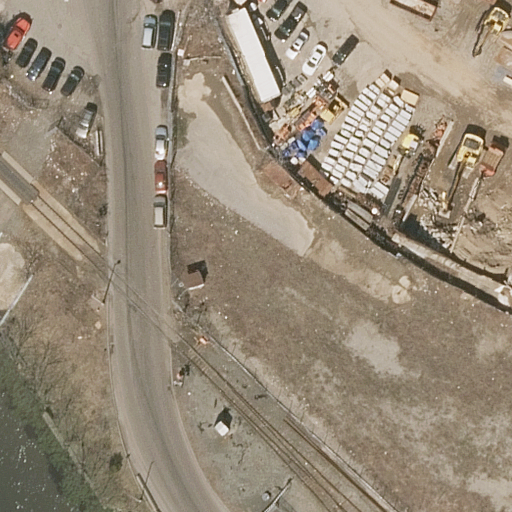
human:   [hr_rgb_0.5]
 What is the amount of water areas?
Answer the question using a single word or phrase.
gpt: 1

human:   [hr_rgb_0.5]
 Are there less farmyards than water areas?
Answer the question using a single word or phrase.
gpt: yes

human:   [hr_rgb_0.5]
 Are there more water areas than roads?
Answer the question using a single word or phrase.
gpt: no

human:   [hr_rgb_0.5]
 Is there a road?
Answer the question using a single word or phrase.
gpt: yes

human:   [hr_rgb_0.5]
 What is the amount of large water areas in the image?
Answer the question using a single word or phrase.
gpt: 0

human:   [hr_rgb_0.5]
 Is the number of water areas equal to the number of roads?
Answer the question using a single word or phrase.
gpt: no

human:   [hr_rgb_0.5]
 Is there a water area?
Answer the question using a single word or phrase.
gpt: yes

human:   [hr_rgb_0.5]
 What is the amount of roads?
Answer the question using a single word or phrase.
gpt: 2

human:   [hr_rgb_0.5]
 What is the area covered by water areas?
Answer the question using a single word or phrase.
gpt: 127m2

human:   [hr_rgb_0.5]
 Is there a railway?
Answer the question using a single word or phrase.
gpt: no

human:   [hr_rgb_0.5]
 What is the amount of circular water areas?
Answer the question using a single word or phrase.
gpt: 0

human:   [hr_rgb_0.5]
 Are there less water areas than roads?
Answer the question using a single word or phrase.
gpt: yes

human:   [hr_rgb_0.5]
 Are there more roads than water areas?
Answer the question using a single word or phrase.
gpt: yes

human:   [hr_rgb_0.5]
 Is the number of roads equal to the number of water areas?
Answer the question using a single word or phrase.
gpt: no

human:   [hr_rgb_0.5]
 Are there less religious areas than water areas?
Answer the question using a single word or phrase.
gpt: yes

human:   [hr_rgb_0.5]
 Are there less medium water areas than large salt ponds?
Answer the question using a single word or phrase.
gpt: no

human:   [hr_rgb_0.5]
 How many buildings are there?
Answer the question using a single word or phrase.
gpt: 0

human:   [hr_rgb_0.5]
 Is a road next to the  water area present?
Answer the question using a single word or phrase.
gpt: yes

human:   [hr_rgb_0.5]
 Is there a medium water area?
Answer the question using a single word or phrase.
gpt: yes

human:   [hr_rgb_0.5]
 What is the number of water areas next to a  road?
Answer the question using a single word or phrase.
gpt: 1

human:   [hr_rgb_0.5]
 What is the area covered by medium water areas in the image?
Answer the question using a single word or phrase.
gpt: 127m2

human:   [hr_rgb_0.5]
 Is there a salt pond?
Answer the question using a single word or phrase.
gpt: no

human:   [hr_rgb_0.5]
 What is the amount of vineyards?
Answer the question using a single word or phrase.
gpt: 0

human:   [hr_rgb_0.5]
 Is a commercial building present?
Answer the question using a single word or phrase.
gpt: no

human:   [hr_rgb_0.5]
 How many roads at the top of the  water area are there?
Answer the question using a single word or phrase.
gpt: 1

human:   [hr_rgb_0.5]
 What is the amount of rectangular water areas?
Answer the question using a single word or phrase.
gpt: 1

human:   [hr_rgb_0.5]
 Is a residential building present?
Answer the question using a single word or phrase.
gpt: no

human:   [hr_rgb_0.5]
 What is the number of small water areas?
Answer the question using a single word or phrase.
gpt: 0

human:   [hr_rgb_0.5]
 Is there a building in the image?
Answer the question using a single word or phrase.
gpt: no

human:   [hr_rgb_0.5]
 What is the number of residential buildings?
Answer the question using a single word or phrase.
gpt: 0

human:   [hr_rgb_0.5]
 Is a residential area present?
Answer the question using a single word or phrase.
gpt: no

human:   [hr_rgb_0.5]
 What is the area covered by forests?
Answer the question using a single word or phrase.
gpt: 0m2

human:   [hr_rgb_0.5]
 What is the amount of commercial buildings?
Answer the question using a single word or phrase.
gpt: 0

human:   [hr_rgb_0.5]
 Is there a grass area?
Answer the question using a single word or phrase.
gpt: no

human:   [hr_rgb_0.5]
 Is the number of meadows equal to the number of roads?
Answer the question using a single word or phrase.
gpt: no

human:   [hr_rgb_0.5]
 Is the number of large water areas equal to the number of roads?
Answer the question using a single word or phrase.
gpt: no

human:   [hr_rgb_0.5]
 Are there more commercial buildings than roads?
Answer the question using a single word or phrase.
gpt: no

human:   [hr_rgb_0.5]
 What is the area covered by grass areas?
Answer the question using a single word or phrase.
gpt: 0m2

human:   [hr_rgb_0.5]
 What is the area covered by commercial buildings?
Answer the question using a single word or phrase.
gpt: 0m2

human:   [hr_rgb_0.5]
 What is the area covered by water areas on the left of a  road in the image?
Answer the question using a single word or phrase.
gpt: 127m2

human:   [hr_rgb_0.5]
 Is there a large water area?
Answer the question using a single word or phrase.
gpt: no

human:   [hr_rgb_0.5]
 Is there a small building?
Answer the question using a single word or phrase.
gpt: no

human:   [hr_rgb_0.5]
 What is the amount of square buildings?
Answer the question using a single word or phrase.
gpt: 0

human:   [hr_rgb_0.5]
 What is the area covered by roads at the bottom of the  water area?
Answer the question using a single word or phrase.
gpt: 0m2

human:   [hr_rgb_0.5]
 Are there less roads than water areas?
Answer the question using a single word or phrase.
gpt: no

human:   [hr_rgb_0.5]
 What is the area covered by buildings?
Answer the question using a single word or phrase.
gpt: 0m2

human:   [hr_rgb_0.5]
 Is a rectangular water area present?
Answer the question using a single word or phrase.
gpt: yes

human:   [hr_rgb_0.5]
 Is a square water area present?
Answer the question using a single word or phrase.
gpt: no

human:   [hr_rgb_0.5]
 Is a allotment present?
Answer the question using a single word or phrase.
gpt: no

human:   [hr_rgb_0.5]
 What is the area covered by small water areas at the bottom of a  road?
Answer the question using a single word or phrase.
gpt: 0m2

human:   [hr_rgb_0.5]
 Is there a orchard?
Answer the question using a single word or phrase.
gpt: no

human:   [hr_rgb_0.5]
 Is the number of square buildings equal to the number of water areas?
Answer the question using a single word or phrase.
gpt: no

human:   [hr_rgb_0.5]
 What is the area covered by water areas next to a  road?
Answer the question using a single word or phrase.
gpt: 127m2

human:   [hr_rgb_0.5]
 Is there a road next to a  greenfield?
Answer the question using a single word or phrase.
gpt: no

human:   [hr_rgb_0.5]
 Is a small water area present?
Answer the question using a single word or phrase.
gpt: no

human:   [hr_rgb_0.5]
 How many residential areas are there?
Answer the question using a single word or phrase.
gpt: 0

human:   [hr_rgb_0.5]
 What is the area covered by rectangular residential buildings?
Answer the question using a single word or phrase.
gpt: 0m2

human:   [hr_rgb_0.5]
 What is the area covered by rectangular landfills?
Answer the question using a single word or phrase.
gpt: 0m2

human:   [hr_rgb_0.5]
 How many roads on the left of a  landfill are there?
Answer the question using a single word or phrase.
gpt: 0

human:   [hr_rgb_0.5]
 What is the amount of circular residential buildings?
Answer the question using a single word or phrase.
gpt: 0

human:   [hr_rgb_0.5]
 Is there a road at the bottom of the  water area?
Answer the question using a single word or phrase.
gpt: no

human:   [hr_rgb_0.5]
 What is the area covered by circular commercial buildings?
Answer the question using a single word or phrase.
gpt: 0m2

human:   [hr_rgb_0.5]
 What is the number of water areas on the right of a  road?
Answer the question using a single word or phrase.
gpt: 0

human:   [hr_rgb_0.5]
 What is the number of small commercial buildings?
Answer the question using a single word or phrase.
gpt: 0